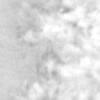
Label: no_change